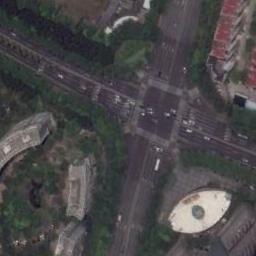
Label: intersection